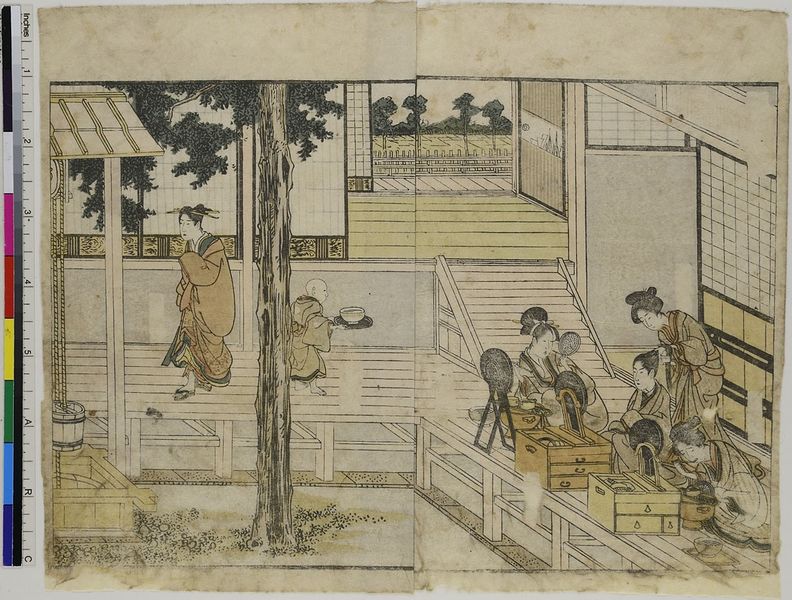
Titel: Blatt aus: Holzschnittbuch über zeitgenössische Kleidung
Künstler: Utagawa Toyokuni I
Standort: Hamburg
Institution: Museum für Kunst und Gewerbe Hamburg
Schlagwörter: baum, mann, frauen, landschaft, mode, architektur, kleidung, schüssel, teller, spiegel, arbeit, brunnen, holzschnitt, perspektive, loggia, veranda, asien, druckgraphik, druckgrafik, zeit, schminken, farbholzschnitt, hygiene, edo, reproduktionen, druckerzeugnisse, körperpflege, ukiyo